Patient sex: M
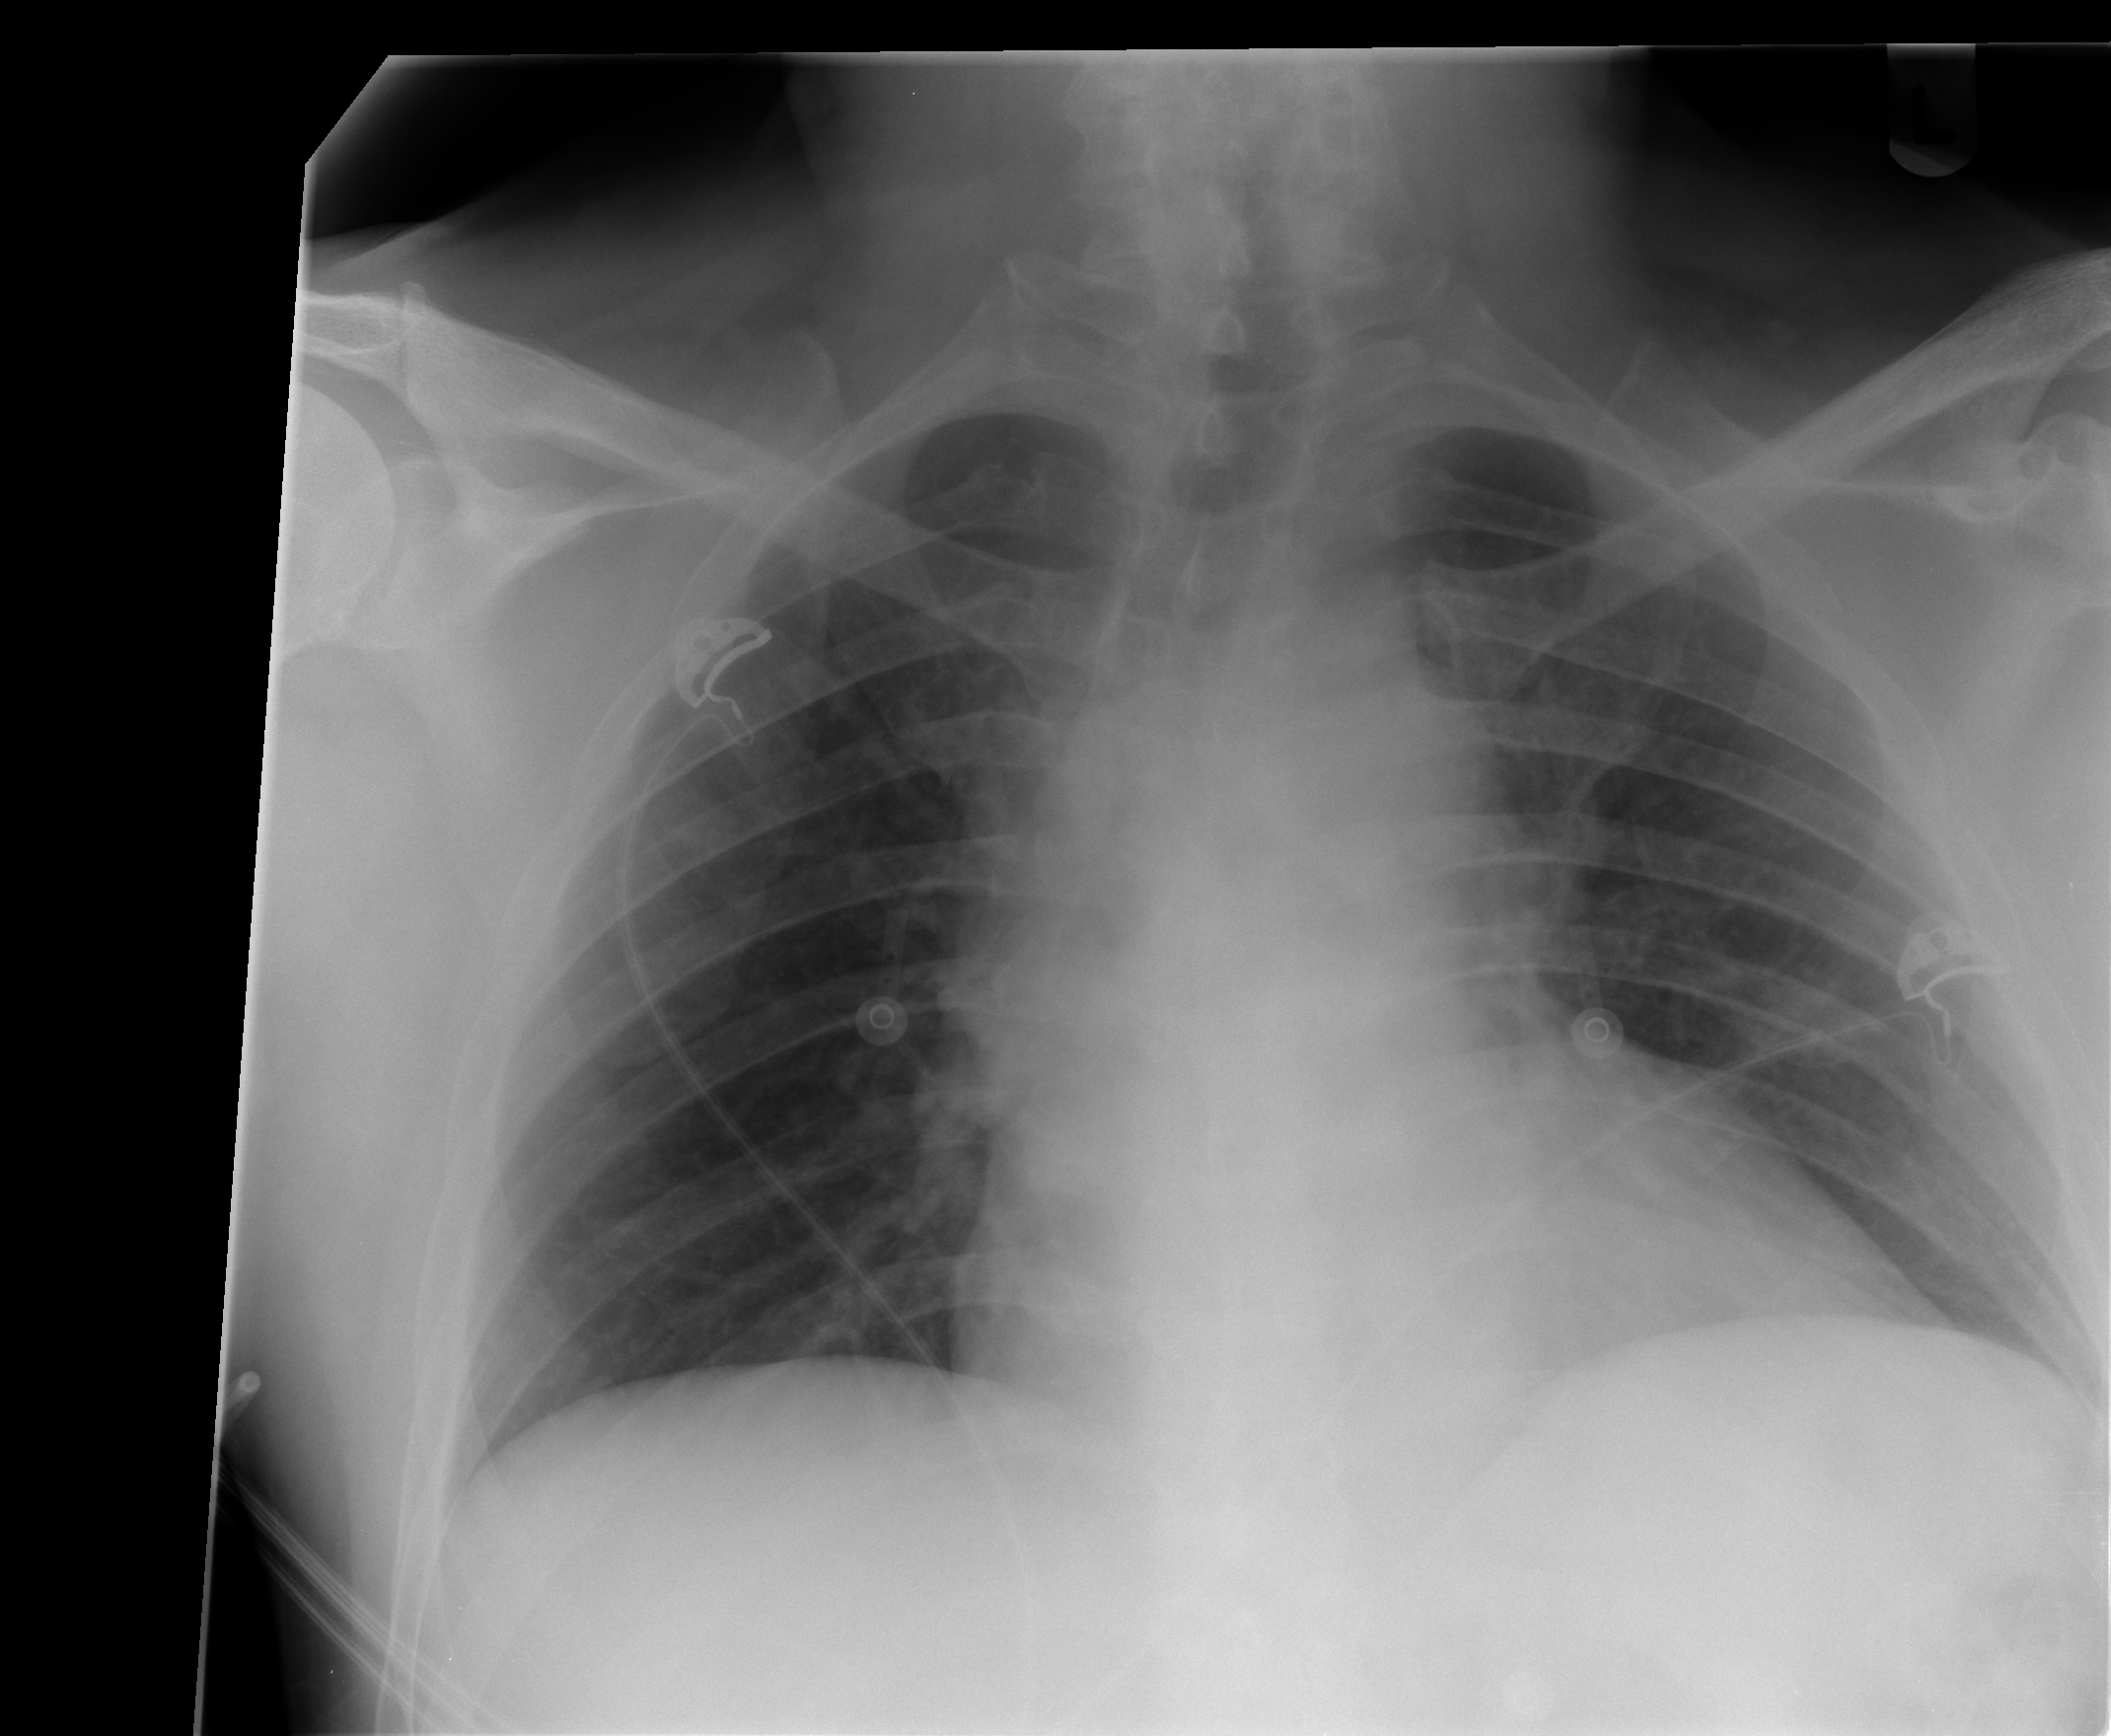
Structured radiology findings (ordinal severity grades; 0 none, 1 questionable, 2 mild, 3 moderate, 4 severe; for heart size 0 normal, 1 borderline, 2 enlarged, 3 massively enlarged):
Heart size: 2
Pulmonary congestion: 0
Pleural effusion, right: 0
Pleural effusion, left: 0
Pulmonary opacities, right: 0
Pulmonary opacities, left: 0
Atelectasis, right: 1
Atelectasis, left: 0